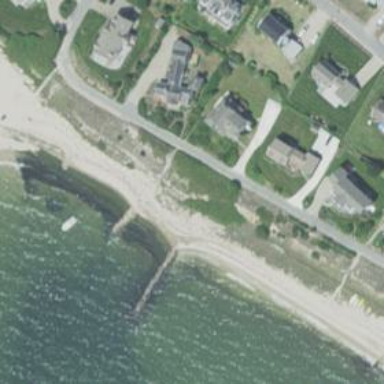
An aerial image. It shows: Sandy beach.